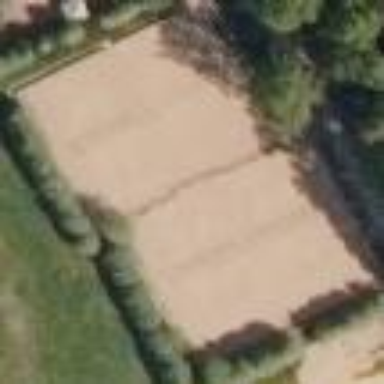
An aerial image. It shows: Sandy pitch for beach volleyball.